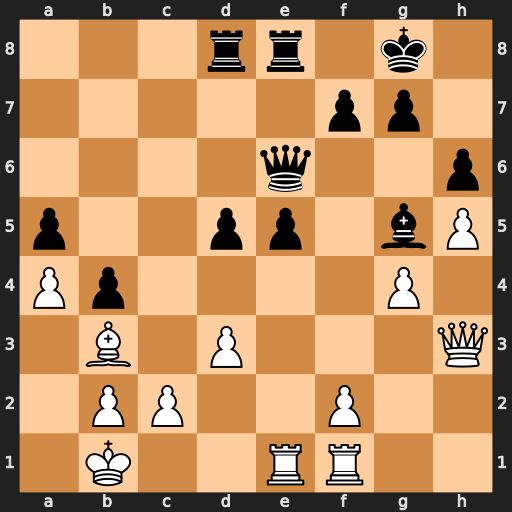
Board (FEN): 3rr1k1/5pp1/4q2p/p2pp1bP/Pp4P1/1B1P3Q/1PP2P2/1K2RR2
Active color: w
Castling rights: -
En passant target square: -
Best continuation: f4 Bxf4 Rxf4 exf4 Rxe6